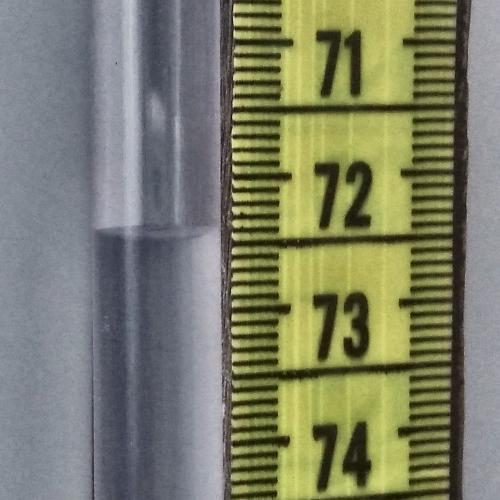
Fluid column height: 72.4 cm